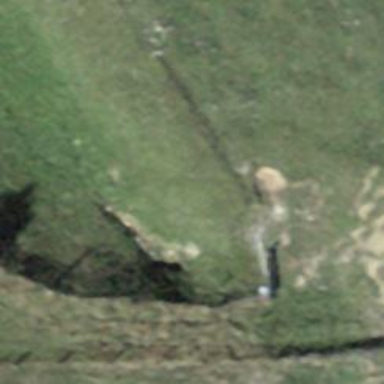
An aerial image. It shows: Wall barrier.